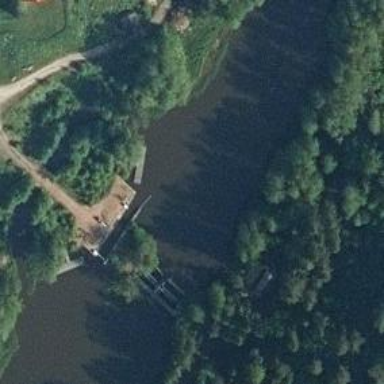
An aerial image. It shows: Lock gate along waterway.